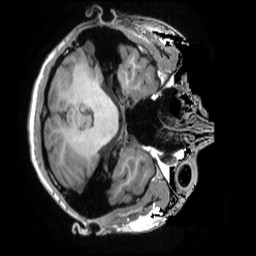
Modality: T1w
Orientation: axial
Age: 27
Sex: female
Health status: healthy
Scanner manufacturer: ge